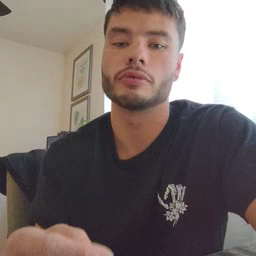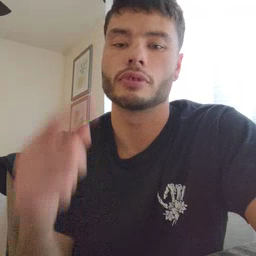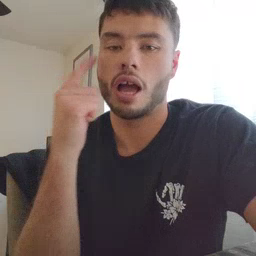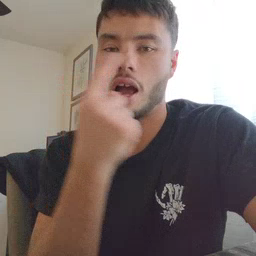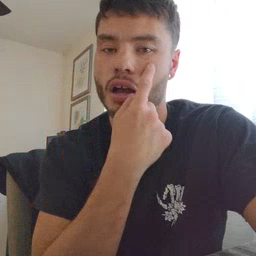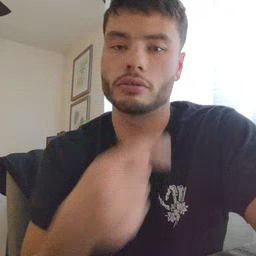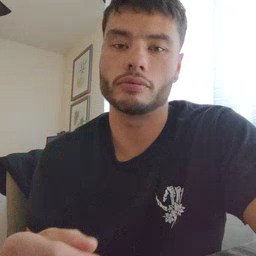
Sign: eye